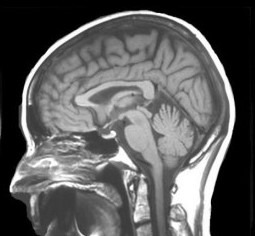
Label: notumor